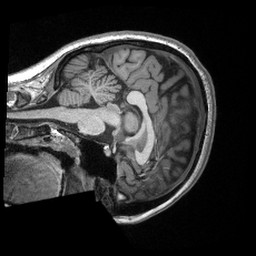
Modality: T1w
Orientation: sagittal
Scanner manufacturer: siemens
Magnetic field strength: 3 T
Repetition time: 2.3 s
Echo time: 0.00308 s